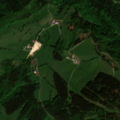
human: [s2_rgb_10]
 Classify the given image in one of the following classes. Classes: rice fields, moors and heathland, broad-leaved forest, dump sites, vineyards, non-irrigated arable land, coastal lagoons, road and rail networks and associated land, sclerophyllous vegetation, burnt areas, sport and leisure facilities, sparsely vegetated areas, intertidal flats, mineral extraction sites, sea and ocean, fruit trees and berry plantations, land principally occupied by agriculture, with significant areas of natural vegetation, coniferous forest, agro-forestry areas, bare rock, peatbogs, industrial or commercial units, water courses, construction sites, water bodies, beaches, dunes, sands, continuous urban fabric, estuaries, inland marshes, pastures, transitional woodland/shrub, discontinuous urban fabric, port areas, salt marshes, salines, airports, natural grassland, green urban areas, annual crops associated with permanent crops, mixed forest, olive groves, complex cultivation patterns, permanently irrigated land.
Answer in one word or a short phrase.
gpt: discontinuous urban fabric, pastures, coniferous forest, mixed forest